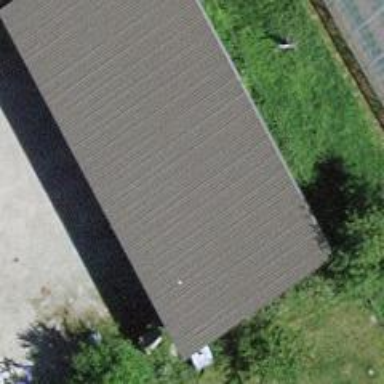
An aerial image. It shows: Rural barn.